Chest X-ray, AP view. Patient: 55 years old, sex M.
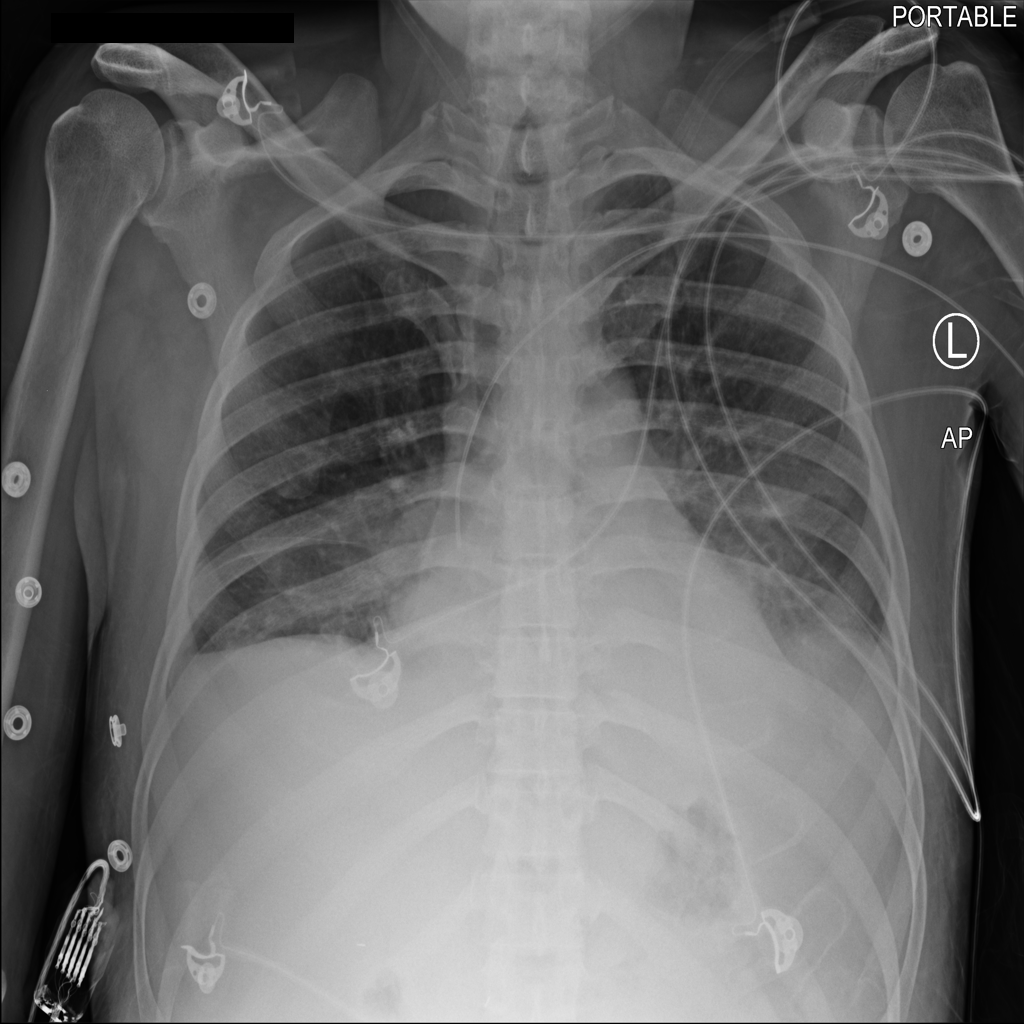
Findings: Atelectasis, Consolidation